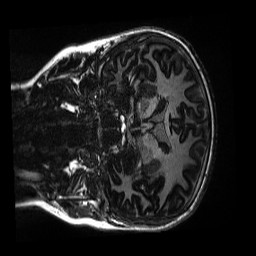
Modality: MP2RAGE
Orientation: coronal
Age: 12
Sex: male
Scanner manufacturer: siemens
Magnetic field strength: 3 T
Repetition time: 4 s
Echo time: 0.00303 s